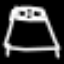
Label: bed